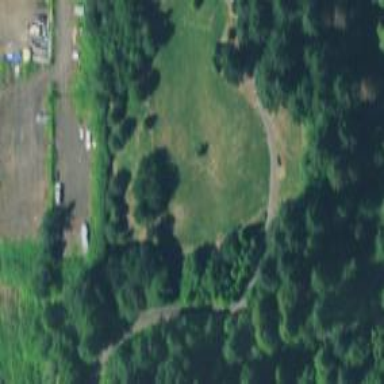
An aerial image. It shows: Disc golf basket.